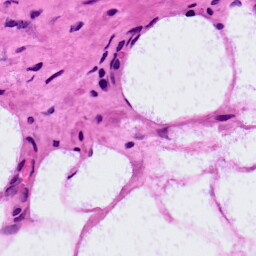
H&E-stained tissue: LymphNode